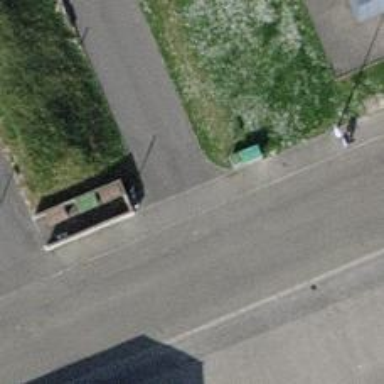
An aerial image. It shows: Service road with sidewalk.